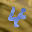
Label: 4